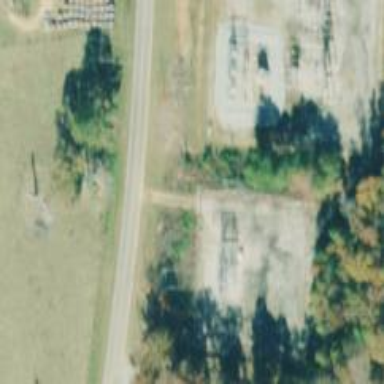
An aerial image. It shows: Substation for switching with surrounding fence.